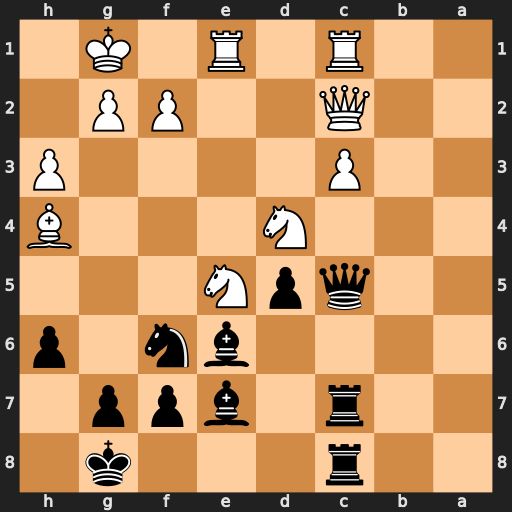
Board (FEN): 2r3k1/2r1bpp1/4bn1p/2qpN3/3N3B/2P4P/2Q2PP1/2R1R1K1
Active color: b
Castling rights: -
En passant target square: -
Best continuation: Qxd4 cxd4 Rxc2 Rxc2 Rxc2